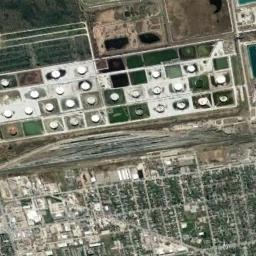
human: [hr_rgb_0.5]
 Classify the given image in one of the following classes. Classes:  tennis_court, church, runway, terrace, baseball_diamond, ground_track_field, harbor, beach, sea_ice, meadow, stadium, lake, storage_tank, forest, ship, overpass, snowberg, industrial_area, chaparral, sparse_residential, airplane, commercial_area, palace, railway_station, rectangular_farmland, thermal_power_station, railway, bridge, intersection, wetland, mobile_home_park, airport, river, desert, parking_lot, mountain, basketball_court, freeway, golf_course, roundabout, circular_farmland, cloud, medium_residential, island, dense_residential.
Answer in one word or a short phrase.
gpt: storage_tank